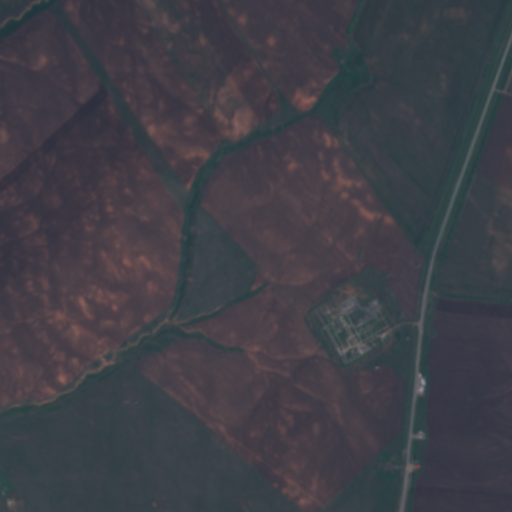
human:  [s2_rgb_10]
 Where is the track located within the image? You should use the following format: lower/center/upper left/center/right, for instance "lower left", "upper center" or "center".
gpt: There is no track in the image.